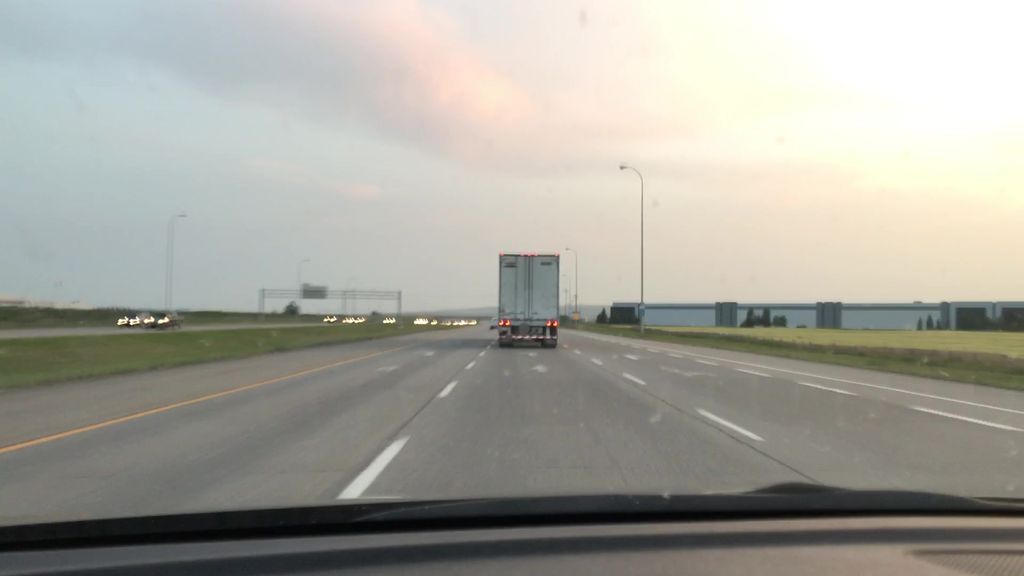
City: calgary